Question:
As seen in the link above, when editing = YES, you are able to select circles, which then slide the cell over to reveal the delete button. However, it only reveals the delete button half way.
When sliding to the left to reveal the delete button (editing = NO), the delete button will reside to show itself fully open.
How can I ensure that the delete button will be 100% visible?
(This is only an issue in iOS 7 because of the new delete style)
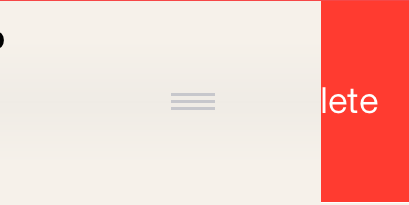
Answer: To solve this, I went in to the storyboard and pinned the tableView to all four sides of the ViewController.